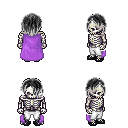
a pixel art fantasy rpg character, male body template, skeleton, lavender cape, white pants, gray bangs hairstyle, ghillies, four views (front, back, left, right), 2x2 character sprite sheet, small pixel art, hard edges, no anti-aliasing